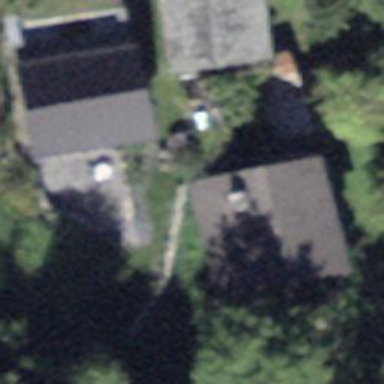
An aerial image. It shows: Detached building.